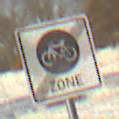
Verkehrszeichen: EndeFahrradzone
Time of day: MorningAfternoon
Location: Outdoor (Suburban)
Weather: PartlyCloudy
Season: NotSpecified
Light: Natural